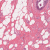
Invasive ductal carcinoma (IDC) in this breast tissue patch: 1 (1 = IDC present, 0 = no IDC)